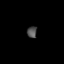
Tissue: lung
Cell type: Others
Senescence score: 0.2309
Nuclear area (px): 111
Mean DAPI intensity: 79.054